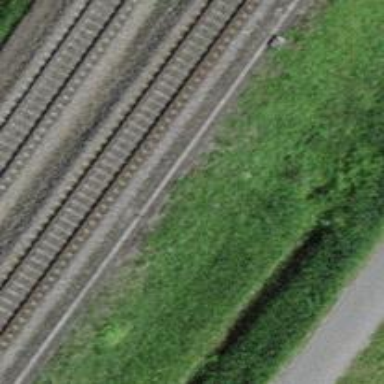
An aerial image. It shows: Solitary milestone along the railway.